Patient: sex F, age 58
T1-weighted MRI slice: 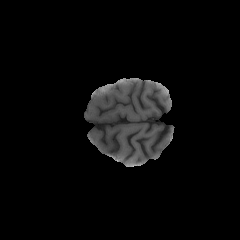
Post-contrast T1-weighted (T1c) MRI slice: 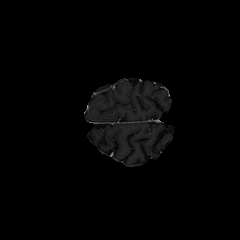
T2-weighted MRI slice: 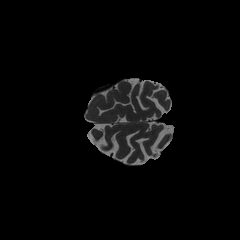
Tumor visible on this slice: no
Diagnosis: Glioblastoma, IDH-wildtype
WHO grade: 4